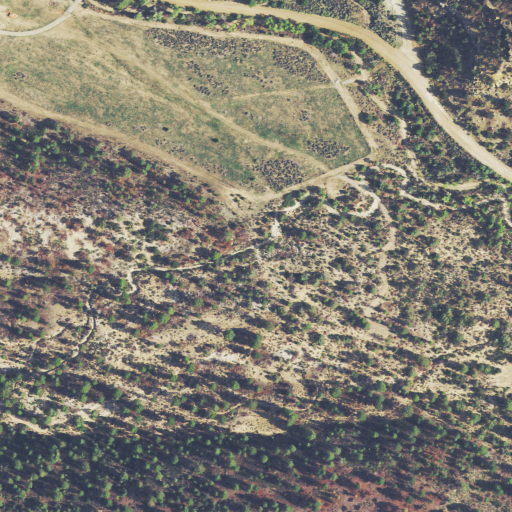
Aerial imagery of valley in Utah named Spencer Canyon containing evergreen forest, shrub, open development, low intensity development, and medium intensity development